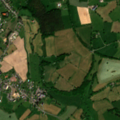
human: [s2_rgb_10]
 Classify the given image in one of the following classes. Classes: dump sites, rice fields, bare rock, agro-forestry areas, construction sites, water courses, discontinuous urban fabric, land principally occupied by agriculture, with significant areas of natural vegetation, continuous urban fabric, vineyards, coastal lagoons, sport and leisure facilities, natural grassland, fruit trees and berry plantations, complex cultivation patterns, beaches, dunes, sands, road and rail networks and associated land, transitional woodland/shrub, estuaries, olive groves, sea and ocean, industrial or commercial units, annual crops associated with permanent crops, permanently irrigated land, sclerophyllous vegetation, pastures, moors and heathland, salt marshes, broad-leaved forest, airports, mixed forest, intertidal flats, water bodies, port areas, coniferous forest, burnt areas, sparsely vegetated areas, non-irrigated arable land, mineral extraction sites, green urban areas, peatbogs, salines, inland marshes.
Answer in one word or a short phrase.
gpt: discontinuous urban fabric, pastures, complex cultivation patterns, land principally occupied by agriculture, with significant areas of natural vegetation